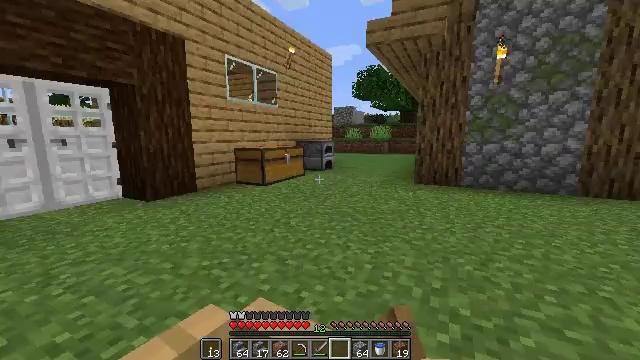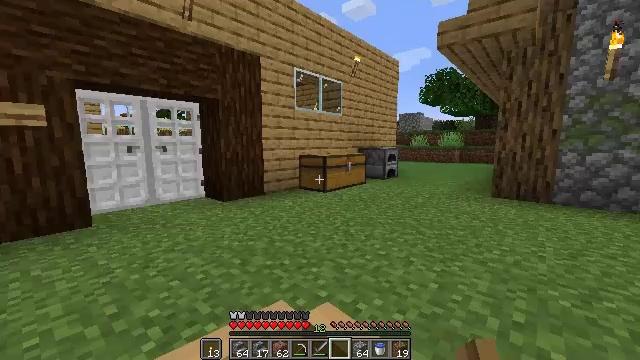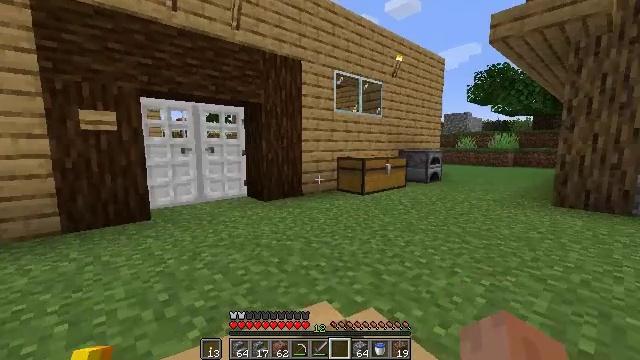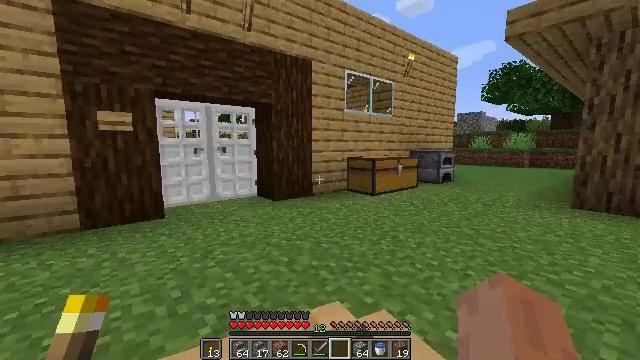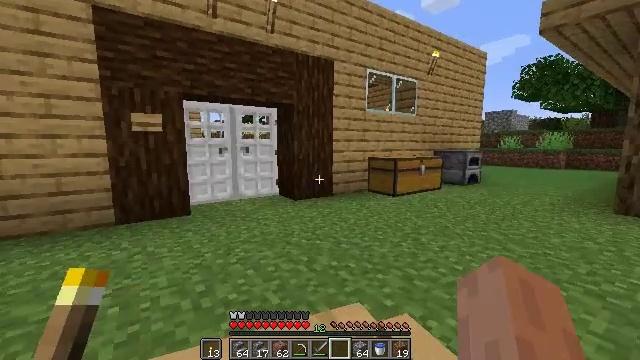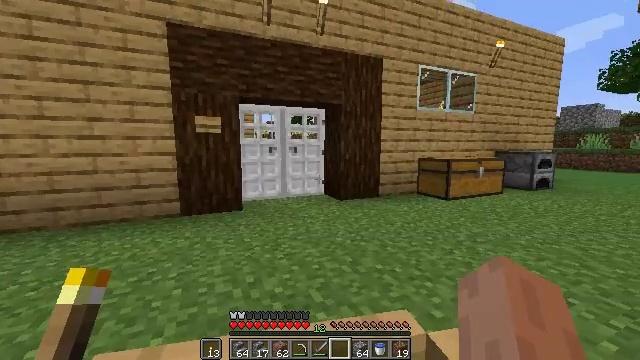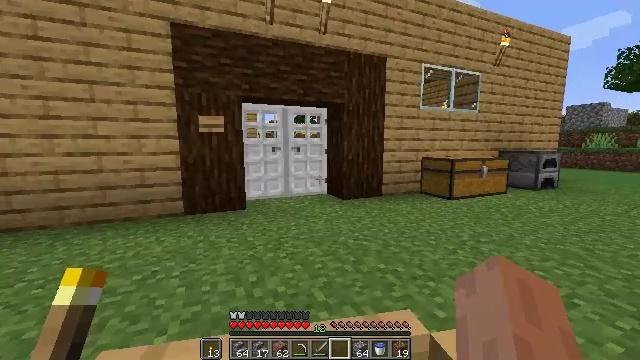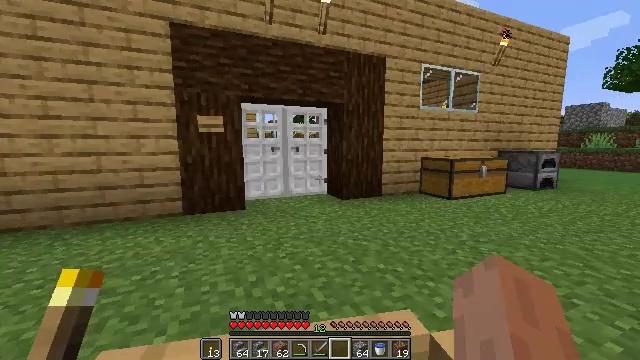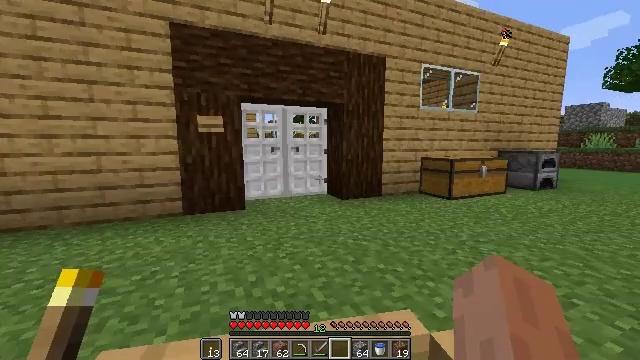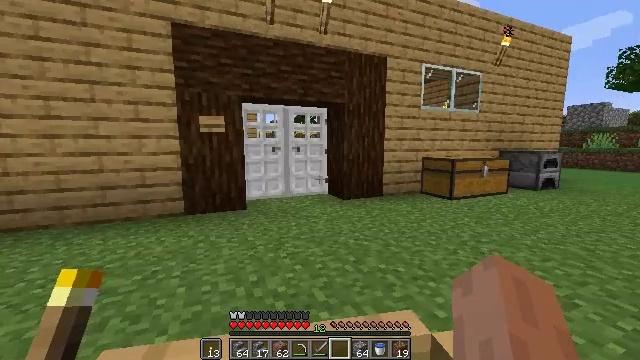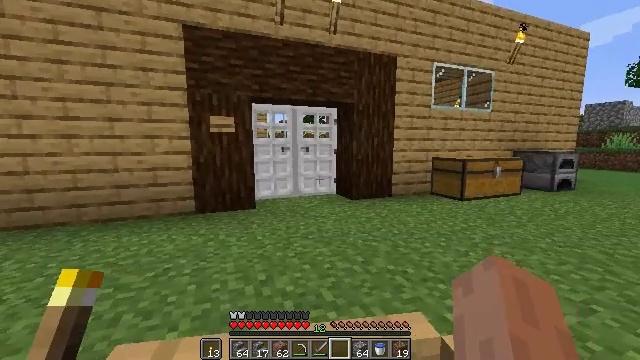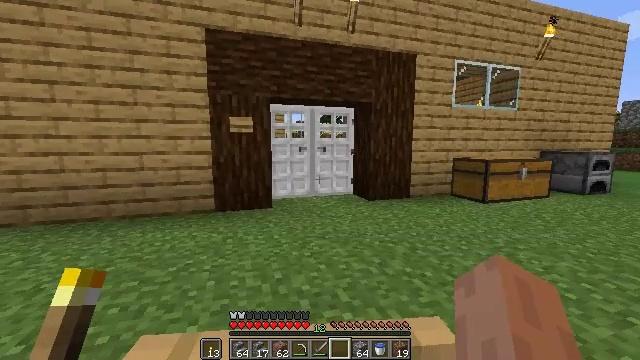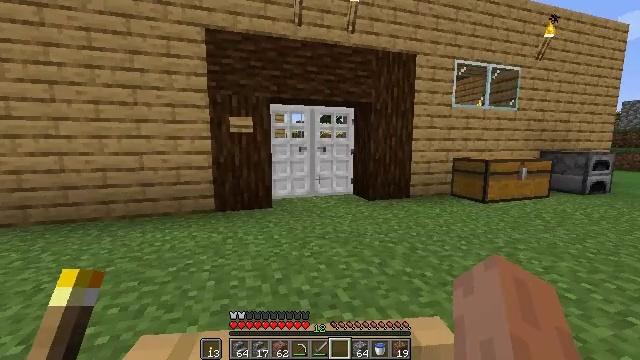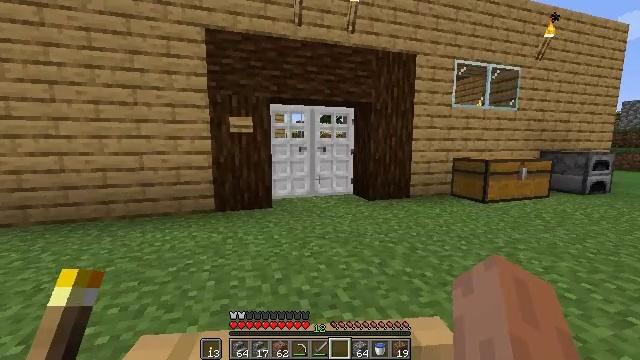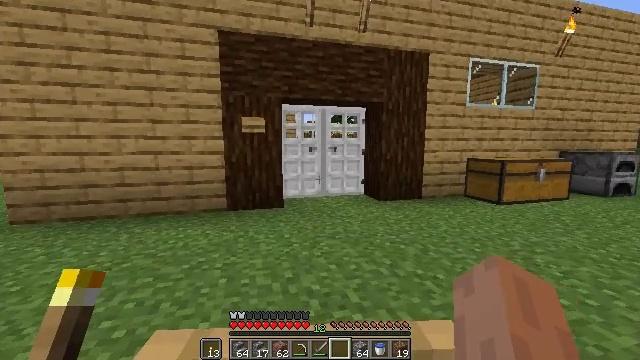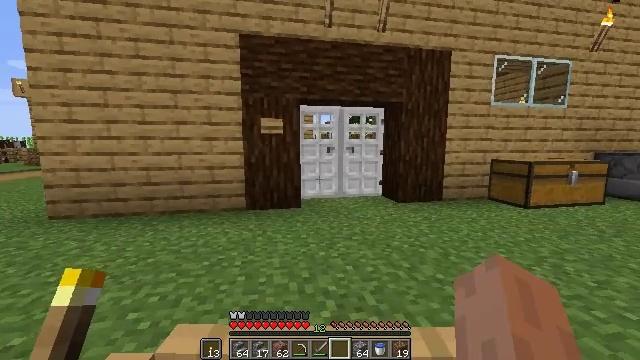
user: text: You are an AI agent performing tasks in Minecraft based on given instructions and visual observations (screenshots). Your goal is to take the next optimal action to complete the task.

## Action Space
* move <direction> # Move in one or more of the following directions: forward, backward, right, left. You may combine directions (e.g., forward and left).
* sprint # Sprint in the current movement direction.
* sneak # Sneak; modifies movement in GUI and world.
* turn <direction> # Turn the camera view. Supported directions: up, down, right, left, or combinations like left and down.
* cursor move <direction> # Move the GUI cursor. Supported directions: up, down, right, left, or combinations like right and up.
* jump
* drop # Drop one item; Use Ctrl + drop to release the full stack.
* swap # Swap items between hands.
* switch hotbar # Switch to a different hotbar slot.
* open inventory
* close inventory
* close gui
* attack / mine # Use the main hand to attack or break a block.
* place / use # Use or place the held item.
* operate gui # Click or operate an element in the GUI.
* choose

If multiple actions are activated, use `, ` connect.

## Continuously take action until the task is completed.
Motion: motion action
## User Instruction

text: Break the iron door.
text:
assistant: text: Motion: turn left and up, attack / mine
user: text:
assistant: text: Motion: turn left, attack / mine
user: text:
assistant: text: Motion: turn left, attack / mine
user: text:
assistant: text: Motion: turn left, attack / mine
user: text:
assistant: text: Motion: turn left, attack / mine
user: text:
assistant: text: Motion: attack / mine
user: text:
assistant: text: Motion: attack / mine
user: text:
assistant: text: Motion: attack / mine
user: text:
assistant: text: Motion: attack / mine
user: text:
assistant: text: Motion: turn left, attack / mine
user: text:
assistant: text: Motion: turn left, attack / mine
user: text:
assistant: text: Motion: attack / mine
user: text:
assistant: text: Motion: attack / mine
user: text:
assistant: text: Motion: turn left, attack / mine
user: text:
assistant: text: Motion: turn left, attack / mine
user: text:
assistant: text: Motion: attack / mine
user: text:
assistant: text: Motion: attack / mine
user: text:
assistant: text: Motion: move forward, attack / mine
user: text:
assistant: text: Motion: move forward, attack / mine
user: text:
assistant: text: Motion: move forward, attack / mine
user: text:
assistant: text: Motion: move forward, attack / mine
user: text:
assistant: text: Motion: move forward, attack / mine
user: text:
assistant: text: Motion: move forward, attack / mine
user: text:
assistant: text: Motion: move forward, attack / mine
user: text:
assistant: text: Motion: move forward, attack / mine
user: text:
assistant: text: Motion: move forward, attack / mine
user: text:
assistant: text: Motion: move forward, attack / mine
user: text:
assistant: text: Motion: move forward, turn left and up, attack / mine
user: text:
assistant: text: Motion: move forward, turn left and up, attack / mine
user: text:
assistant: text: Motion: move forward, attack / mine